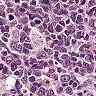
Metastatic tissue present: no